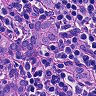
Metastatic tissue present: yes